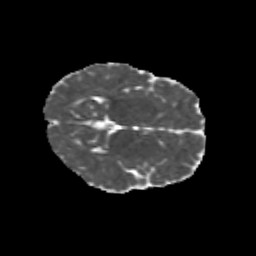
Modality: MD
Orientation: axial
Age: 9
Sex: male
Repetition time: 9.5 s
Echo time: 0.089 s